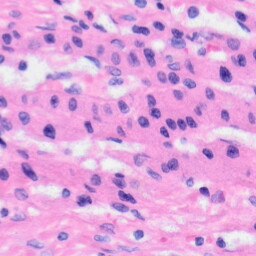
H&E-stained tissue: Liver